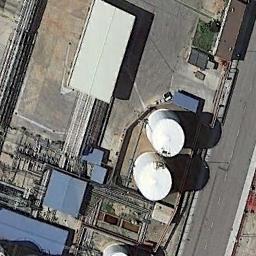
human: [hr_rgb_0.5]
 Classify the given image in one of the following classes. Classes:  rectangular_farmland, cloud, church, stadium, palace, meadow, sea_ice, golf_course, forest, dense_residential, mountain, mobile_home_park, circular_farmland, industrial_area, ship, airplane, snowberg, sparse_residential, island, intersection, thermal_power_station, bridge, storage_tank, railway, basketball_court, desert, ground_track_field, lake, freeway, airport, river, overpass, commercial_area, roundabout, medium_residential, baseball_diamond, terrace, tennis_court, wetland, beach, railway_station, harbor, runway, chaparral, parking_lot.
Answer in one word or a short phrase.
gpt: storage_tank